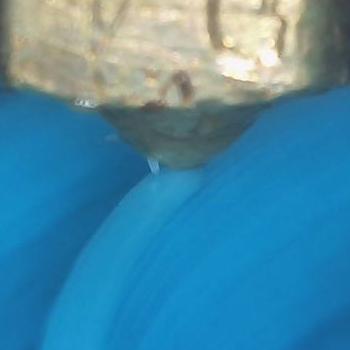
Flow rate: 252%